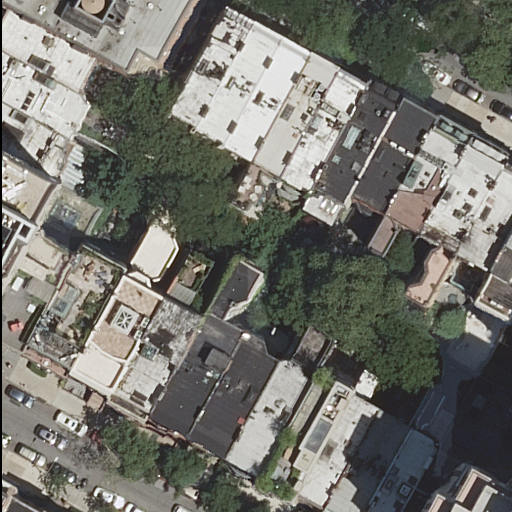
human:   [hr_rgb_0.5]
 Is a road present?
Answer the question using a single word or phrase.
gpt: yes

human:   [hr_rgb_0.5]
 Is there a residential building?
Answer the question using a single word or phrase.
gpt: yes

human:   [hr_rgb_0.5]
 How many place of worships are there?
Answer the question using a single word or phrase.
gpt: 1

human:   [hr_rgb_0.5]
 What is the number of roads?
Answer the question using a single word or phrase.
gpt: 2

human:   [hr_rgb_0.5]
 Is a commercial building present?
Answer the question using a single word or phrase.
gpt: no

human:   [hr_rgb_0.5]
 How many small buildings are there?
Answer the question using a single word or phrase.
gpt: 3

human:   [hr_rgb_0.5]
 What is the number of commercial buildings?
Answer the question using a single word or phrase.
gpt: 0

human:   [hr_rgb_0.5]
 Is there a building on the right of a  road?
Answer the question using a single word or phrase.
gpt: yes

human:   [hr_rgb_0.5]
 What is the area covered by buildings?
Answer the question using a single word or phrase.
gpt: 6268m2

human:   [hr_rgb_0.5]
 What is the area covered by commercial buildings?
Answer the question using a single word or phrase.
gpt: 0m2

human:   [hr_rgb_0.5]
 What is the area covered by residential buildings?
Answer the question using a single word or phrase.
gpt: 6268m2

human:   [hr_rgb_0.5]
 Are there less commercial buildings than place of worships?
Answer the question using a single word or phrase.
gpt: yes

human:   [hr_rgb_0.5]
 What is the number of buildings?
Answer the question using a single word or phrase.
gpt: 29

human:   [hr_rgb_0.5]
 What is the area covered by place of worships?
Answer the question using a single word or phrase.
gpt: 8m2

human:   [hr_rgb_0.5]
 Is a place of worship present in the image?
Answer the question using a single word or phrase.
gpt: yes

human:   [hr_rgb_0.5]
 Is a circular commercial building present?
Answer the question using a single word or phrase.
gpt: no

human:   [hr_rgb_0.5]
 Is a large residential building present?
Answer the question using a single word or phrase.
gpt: no

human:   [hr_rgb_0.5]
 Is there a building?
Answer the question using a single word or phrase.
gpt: yes

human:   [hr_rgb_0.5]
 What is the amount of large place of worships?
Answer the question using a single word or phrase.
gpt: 0

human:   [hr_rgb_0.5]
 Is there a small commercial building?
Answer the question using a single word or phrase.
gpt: no

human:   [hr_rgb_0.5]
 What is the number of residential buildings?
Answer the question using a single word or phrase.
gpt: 29

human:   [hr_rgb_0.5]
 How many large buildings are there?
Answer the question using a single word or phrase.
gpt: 0

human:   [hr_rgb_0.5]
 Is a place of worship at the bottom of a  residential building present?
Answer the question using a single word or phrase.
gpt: yes

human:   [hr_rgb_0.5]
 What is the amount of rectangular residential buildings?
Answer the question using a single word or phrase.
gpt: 13

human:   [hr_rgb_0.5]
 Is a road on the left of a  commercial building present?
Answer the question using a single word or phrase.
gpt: no

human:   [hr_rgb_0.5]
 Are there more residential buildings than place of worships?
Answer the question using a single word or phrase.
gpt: yes

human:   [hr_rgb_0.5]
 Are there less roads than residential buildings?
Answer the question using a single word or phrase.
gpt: yes

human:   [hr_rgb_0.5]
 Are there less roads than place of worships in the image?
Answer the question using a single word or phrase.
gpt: no

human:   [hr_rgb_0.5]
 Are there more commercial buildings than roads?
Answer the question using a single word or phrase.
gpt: no

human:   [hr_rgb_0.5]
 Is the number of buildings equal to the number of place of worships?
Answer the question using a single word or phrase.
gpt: no

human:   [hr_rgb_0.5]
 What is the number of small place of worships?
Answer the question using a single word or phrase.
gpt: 1

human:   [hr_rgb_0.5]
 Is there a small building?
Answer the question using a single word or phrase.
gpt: yes

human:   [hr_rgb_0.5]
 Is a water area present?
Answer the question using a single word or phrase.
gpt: no

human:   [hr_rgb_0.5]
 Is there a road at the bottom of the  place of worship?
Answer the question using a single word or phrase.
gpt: no

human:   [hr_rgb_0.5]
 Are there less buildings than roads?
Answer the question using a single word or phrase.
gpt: no

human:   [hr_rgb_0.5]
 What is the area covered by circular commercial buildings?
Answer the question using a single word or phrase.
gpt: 0m2

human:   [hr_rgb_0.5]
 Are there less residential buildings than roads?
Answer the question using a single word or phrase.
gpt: no

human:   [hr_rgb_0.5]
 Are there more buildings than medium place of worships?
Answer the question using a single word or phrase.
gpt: yes

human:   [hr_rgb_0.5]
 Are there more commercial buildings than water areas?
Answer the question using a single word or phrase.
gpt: no

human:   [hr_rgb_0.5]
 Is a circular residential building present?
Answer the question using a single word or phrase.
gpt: no

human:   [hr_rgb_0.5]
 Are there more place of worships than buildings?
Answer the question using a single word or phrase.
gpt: no

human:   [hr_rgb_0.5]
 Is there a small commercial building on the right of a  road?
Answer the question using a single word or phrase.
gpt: no

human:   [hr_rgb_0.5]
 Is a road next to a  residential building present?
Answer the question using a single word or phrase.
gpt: yes

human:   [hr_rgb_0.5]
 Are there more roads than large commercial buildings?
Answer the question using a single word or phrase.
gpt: yes

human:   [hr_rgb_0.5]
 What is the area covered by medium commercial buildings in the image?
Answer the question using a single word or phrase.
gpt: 0m2

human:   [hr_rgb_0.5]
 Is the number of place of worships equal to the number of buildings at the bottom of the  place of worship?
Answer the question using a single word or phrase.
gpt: yes

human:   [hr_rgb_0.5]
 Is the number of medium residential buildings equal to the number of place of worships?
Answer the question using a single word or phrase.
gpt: no

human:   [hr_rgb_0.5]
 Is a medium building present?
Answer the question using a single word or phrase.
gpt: yes

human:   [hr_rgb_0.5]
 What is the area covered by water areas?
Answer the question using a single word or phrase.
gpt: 0m2

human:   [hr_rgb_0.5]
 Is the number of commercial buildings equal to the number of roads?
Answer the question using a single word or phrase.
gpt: no

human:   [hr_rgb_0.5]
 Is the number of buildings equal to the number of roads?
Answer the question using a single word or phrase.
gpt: no

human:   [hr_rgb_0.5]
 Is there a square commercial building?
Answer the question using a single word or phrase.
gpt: no

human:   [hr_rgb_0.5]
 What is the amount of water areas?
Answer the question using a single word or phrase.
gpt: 0

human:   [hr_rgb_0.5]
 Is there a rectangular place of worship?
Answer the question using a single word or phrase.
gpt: yes

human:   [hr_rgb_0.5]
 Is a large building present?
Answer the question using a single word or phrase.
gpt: no

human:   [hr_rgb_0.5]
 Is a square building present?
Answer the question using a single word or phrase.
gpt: no

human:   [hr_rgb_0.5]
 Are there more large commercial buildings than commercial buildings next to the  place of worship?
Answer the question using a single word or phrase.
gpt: no

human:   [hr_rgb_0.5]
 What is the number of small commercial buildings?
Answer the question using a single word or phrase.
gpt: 0

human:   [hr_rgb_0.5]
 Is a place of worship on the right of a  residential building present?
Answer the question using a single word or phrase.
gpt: no

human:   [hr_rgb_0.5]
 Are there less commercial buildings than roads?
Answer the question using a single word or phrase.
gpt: yes

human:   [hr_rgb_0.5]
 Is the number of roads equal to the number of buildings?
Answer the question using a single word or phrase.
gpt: no

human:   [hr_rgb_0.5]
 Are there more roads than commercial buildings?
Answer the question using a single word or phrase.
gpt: yes

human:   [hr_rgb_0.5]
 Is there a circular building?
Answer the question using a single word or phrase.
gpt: no

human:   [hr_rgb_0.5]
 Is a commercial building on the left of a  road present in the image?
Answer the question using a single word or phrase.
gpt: no